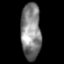
Tissue: prostate
Cell type: T cells
Senescence score: 0.2802
Nuclear area (px): 1105
Mean DAPI intensity: 131.086